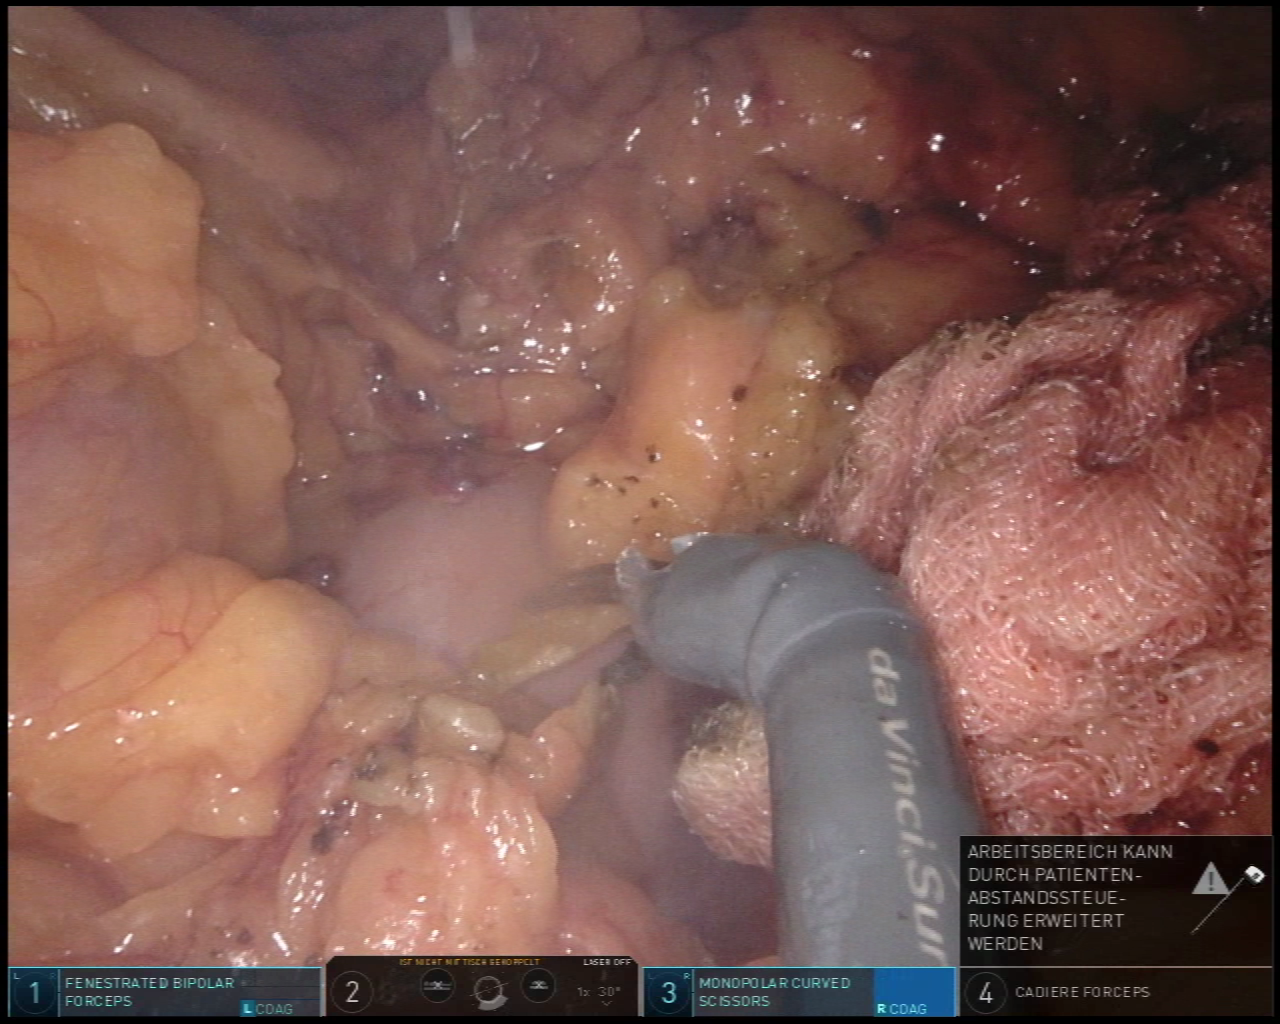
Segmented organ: stomach
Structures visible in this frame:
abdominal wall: no
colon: yes
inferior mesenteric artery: no
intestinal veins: no
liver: no
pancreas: yes
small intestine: no
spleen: no
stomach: yes
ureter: no
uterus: no
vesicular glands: no